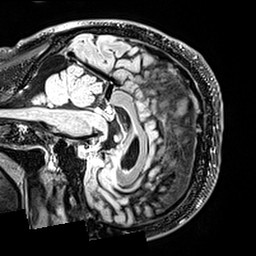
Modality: T2w
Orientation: sagittal
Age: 35
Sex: male
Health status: healthy
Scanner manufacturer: siemens
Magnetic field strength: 3 T
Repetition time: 5 s
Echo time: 0.397 s